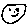
Label: smiley face